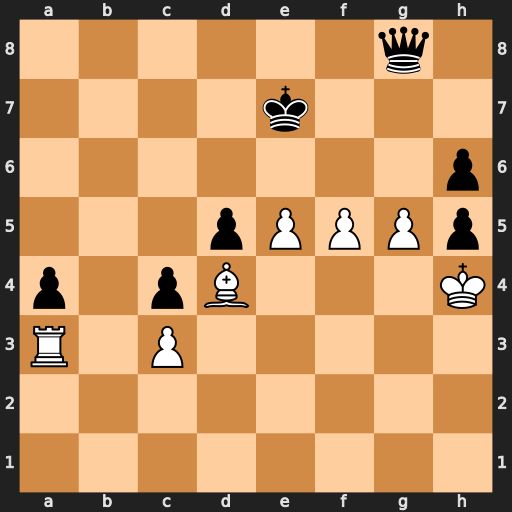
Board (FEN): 6q1/4k3/7p/3pPPPp/p1pB3K/R1P5/8/8
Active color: w
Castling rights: -
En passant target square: -
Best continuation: g6 Qc8 g7